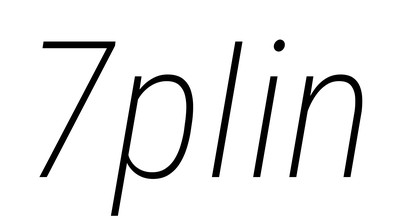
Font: Roboto-Italic_Condensed_ExtraLight_Italic